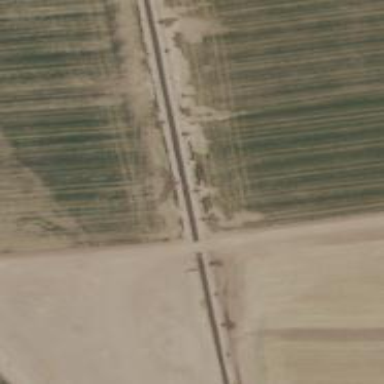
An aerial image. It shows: Irrigation culvert used for service.